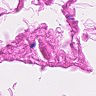
Metastatic tissue present: no